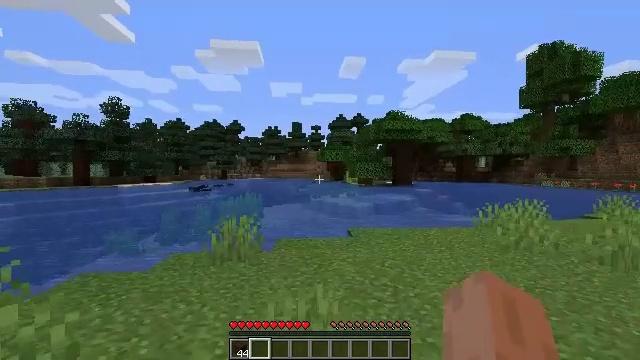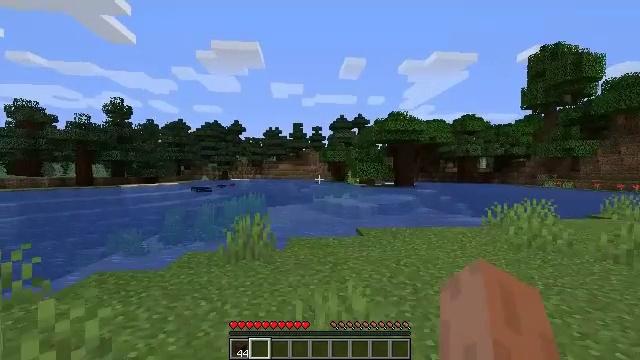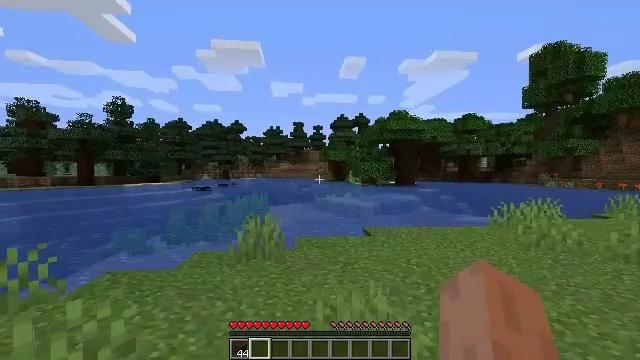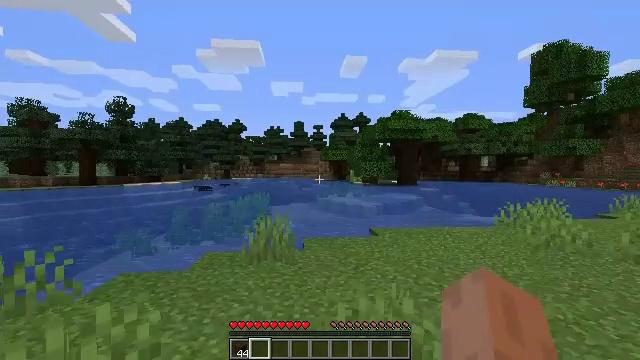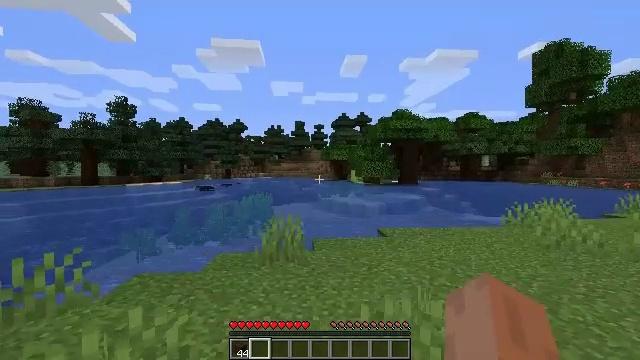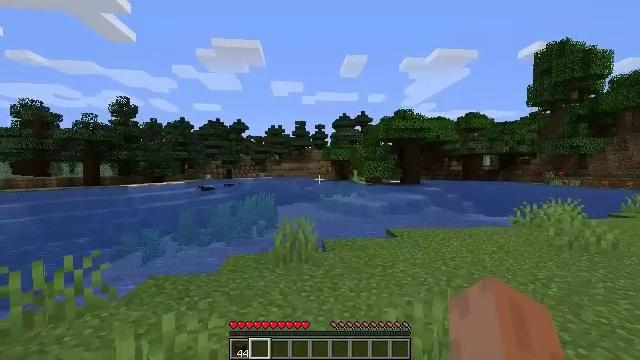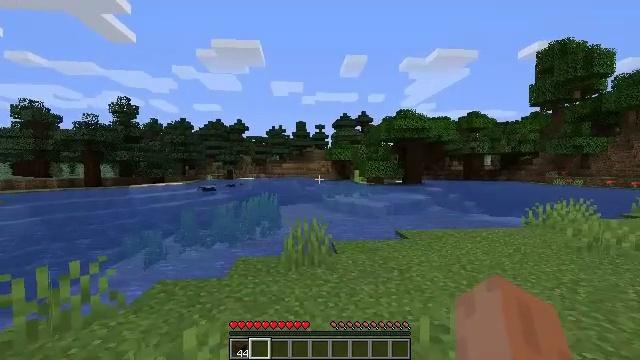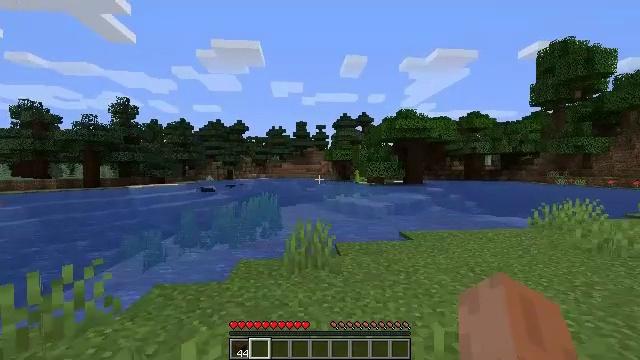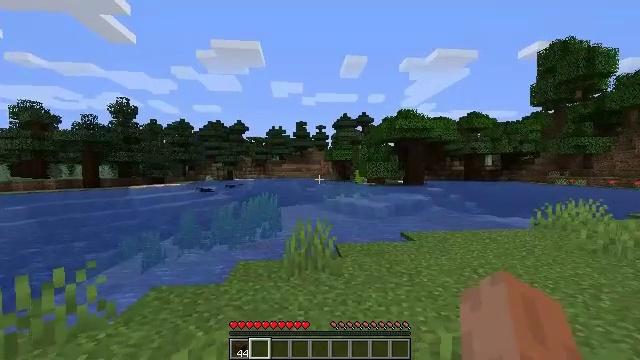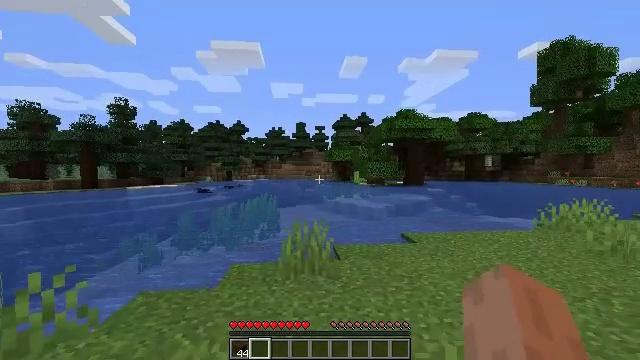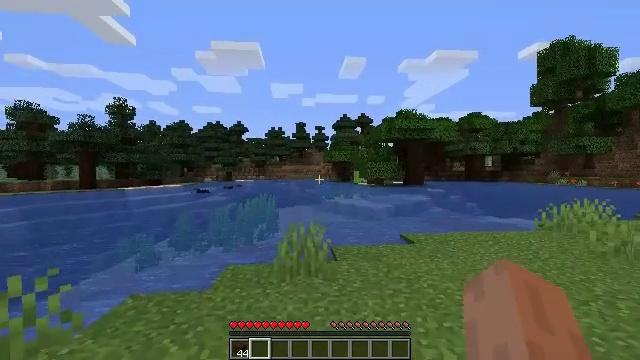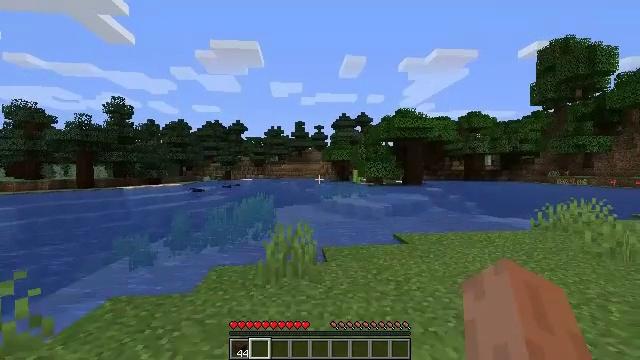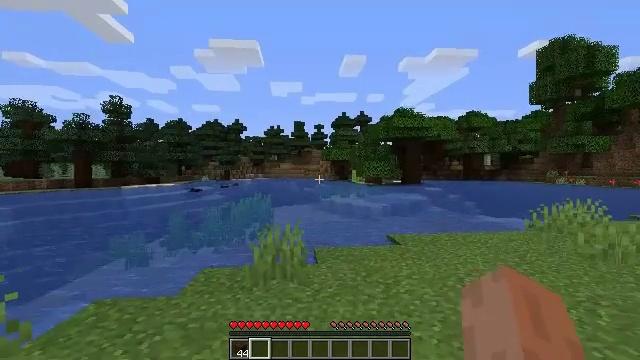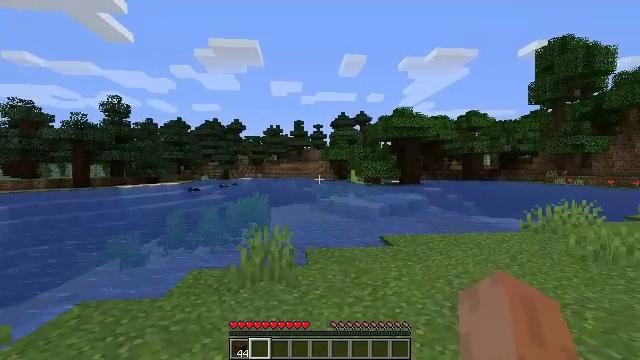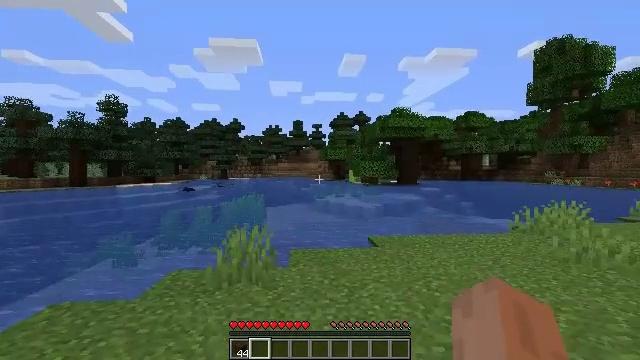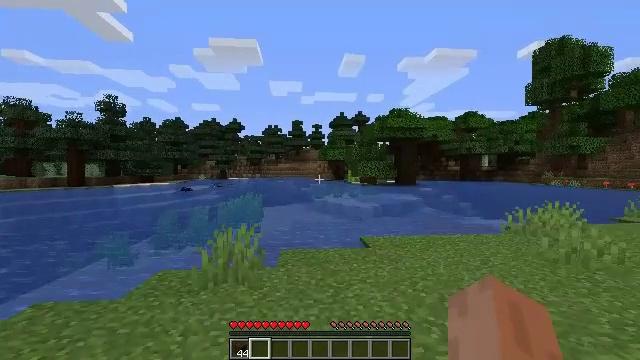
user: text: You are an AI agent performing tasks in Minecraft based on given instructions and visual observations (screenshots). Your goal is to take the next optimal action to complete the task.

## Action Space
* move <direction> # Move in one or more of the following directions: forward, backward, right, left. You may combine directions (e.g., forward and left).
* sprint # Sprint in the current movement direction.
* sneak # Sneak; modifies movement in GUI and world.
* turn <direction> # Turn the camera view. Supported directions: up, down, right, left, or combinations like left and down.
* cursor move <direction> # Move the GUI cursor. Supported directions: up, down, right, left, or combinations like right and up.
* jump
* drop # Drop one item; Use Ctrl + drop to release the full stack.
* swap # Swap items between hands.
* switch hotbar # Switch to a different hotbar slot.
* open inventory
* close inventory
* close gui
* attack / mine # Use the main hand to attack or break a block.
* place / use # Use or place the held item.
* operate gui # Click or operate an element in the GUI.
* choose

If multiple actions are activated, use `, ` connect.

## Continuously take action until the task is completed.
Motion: motion action
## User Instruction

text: Collect peony flowers for dye.
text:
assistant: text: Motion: move left
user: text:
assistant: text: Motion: move left
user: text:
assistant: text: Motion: move left
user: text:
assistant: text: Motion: move left
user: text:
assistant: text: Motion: move forward and move left
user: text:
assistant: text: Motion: move forward
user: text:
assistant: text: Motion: move forward
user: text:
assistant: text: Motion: move forward and move right
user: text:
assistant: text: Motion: move forward and move right
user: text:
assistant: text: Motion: move right
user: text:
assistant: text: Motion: move right
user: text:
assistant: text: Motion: move right
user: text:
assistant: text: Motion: move right
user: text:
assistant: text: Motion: move right
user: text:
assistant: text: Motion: move right
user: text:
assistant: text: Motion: move right
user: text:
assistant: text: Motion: move right
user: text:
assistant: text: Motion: move right
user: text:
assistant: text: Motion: move right
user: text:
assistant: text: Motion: move right
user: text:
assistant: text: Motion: move right
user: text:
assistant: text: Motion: move right
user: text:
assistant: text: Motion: move right
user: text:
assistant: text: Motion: move right
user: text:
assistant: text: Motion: move right
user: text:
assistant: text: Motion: move right
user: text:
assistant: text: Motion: move right
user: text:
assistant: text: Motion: move right
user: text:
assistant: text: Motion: move right
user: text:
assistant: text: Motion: move right